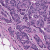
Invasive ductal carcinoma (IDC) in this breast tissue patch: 1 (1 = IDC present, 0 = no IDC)